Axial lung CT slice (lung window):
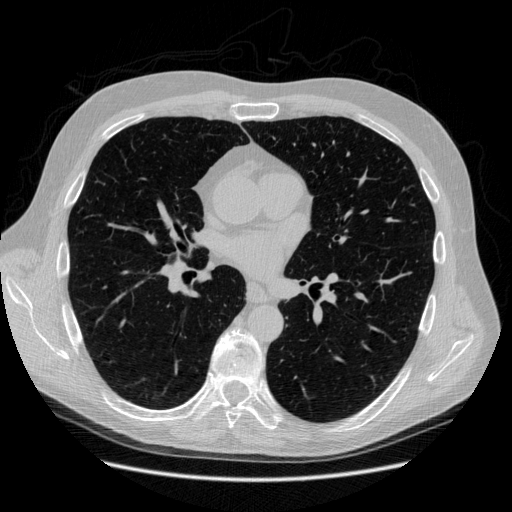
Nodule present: no